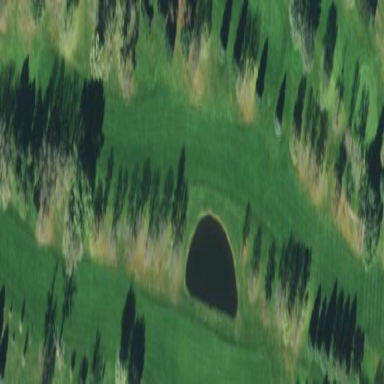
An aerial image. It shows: Grassy area designated as golf fairway.